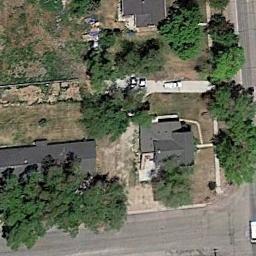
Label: sparse_residential